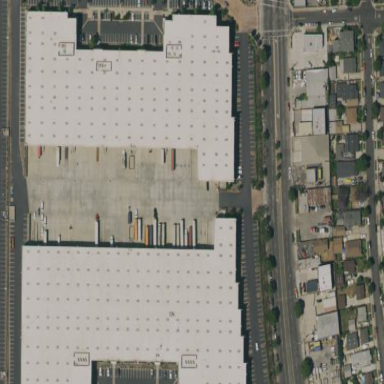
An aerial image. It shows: Warehouse.